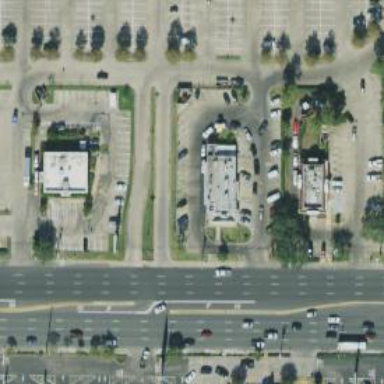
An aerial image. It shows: Parking space is available.